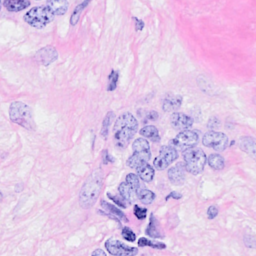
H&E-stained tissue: Breast